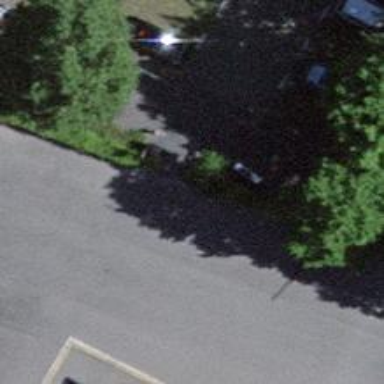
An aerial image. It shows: Rack for bicycle parking.